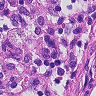
Metastatic tissue present: no